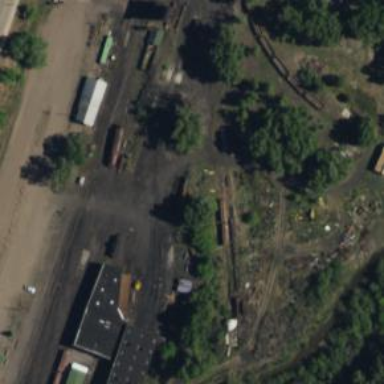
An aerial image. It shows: Narrow-gauge railway in service yard.